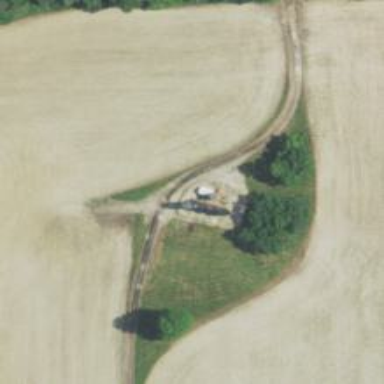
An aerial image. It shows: Storage tank with man-made structure.